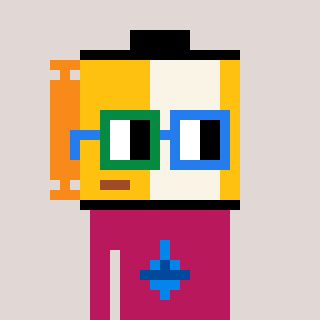
a pixel art character with square green and blue glasses, a film roll-shaped head and a darkpink-colored body on a warm background